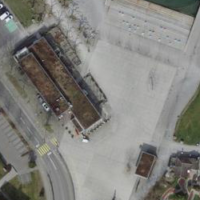
EUNIS habitat code: 54
Species observed at this site:
Tachybaptus ruficollis
Corvus corone
Podiceps cristatus
Fulica atra
Anas platyrhynchos
Alcedo atthis
Aythya ferina
Larus canus
Aythya fuligula
Aythya marila
Larus cachinnans
Chroicocephalus ridibundus
Mareca strepera
Columba livia
Ichthyaetus melanocephalus
Motacilla alba